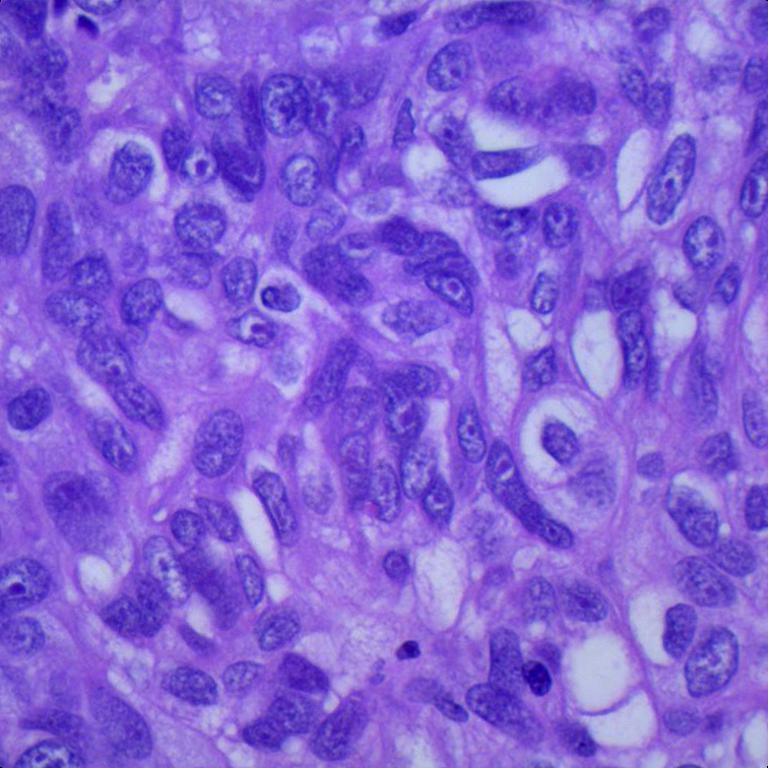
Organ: lung
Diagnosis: squamous carcinomas